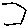
Label: hexagon